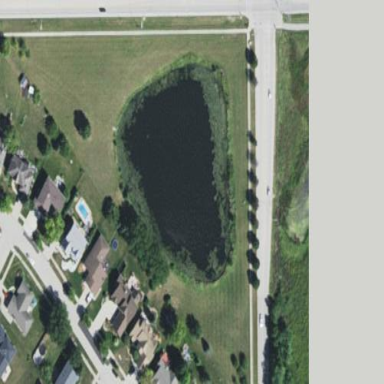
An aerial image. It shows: Pond with natural water.